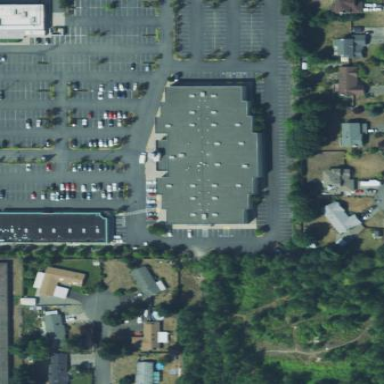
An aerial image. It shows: Retail building that houses cinema.